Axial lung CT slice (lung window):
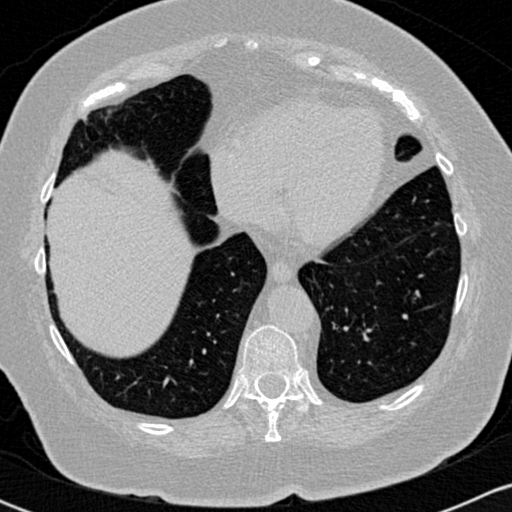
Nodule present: no